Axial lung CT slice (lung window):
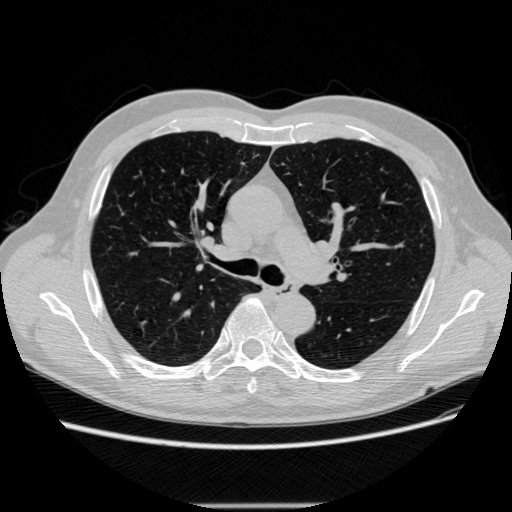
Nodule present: no